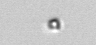
Label: nanoplankton_mix